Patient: sex M, age 24
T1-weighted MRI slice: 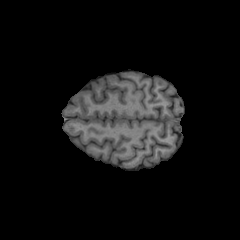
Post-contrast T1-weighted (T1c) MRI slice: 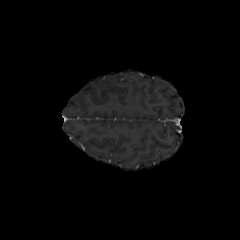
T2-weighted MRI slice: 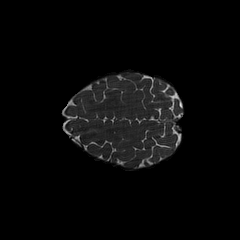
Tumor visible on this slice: no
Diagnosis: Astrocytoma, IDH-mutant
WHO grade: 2